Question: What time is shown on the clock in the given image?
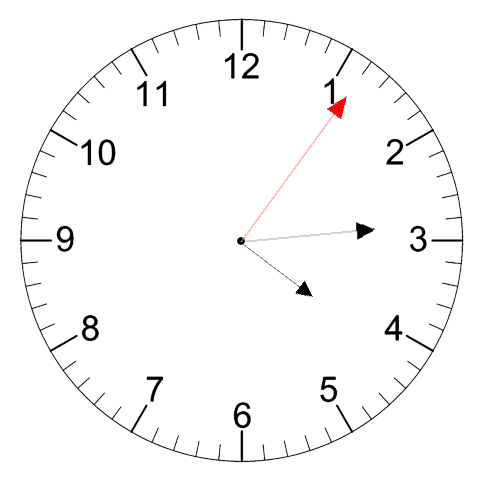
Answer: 04:14:06